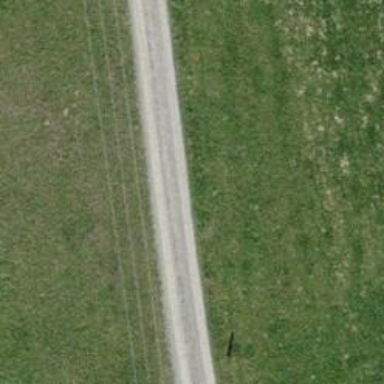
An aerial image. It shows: Track with grade2 pebblestone surface.